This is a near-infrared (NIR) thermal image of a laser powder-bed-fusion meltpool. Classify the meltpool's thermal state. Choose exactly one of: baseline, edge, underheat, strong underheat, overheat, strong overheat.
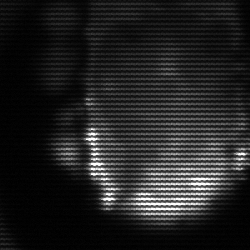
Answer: baseline